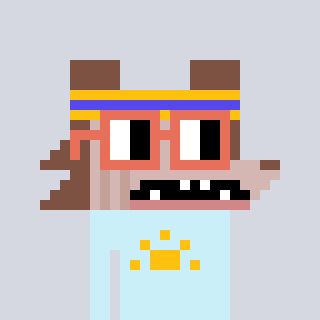
a pixel art character with square orange glasses, a werewolf-shaped head and a cold-colored body on a cool background